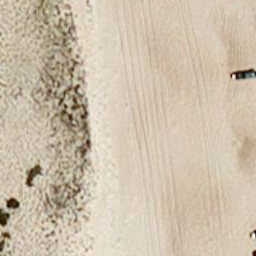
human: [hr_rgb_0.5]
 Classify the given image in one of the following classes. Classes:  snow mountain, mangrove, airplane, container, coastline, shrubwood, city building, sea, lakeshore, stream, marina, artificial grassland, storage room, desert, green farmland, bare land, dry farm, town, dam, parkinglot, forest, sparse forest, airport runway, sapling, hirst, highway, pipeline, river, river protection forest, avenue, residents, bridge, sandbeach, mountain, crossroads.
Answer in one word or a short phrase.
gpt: sandbeach